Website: macys
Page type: billing-address
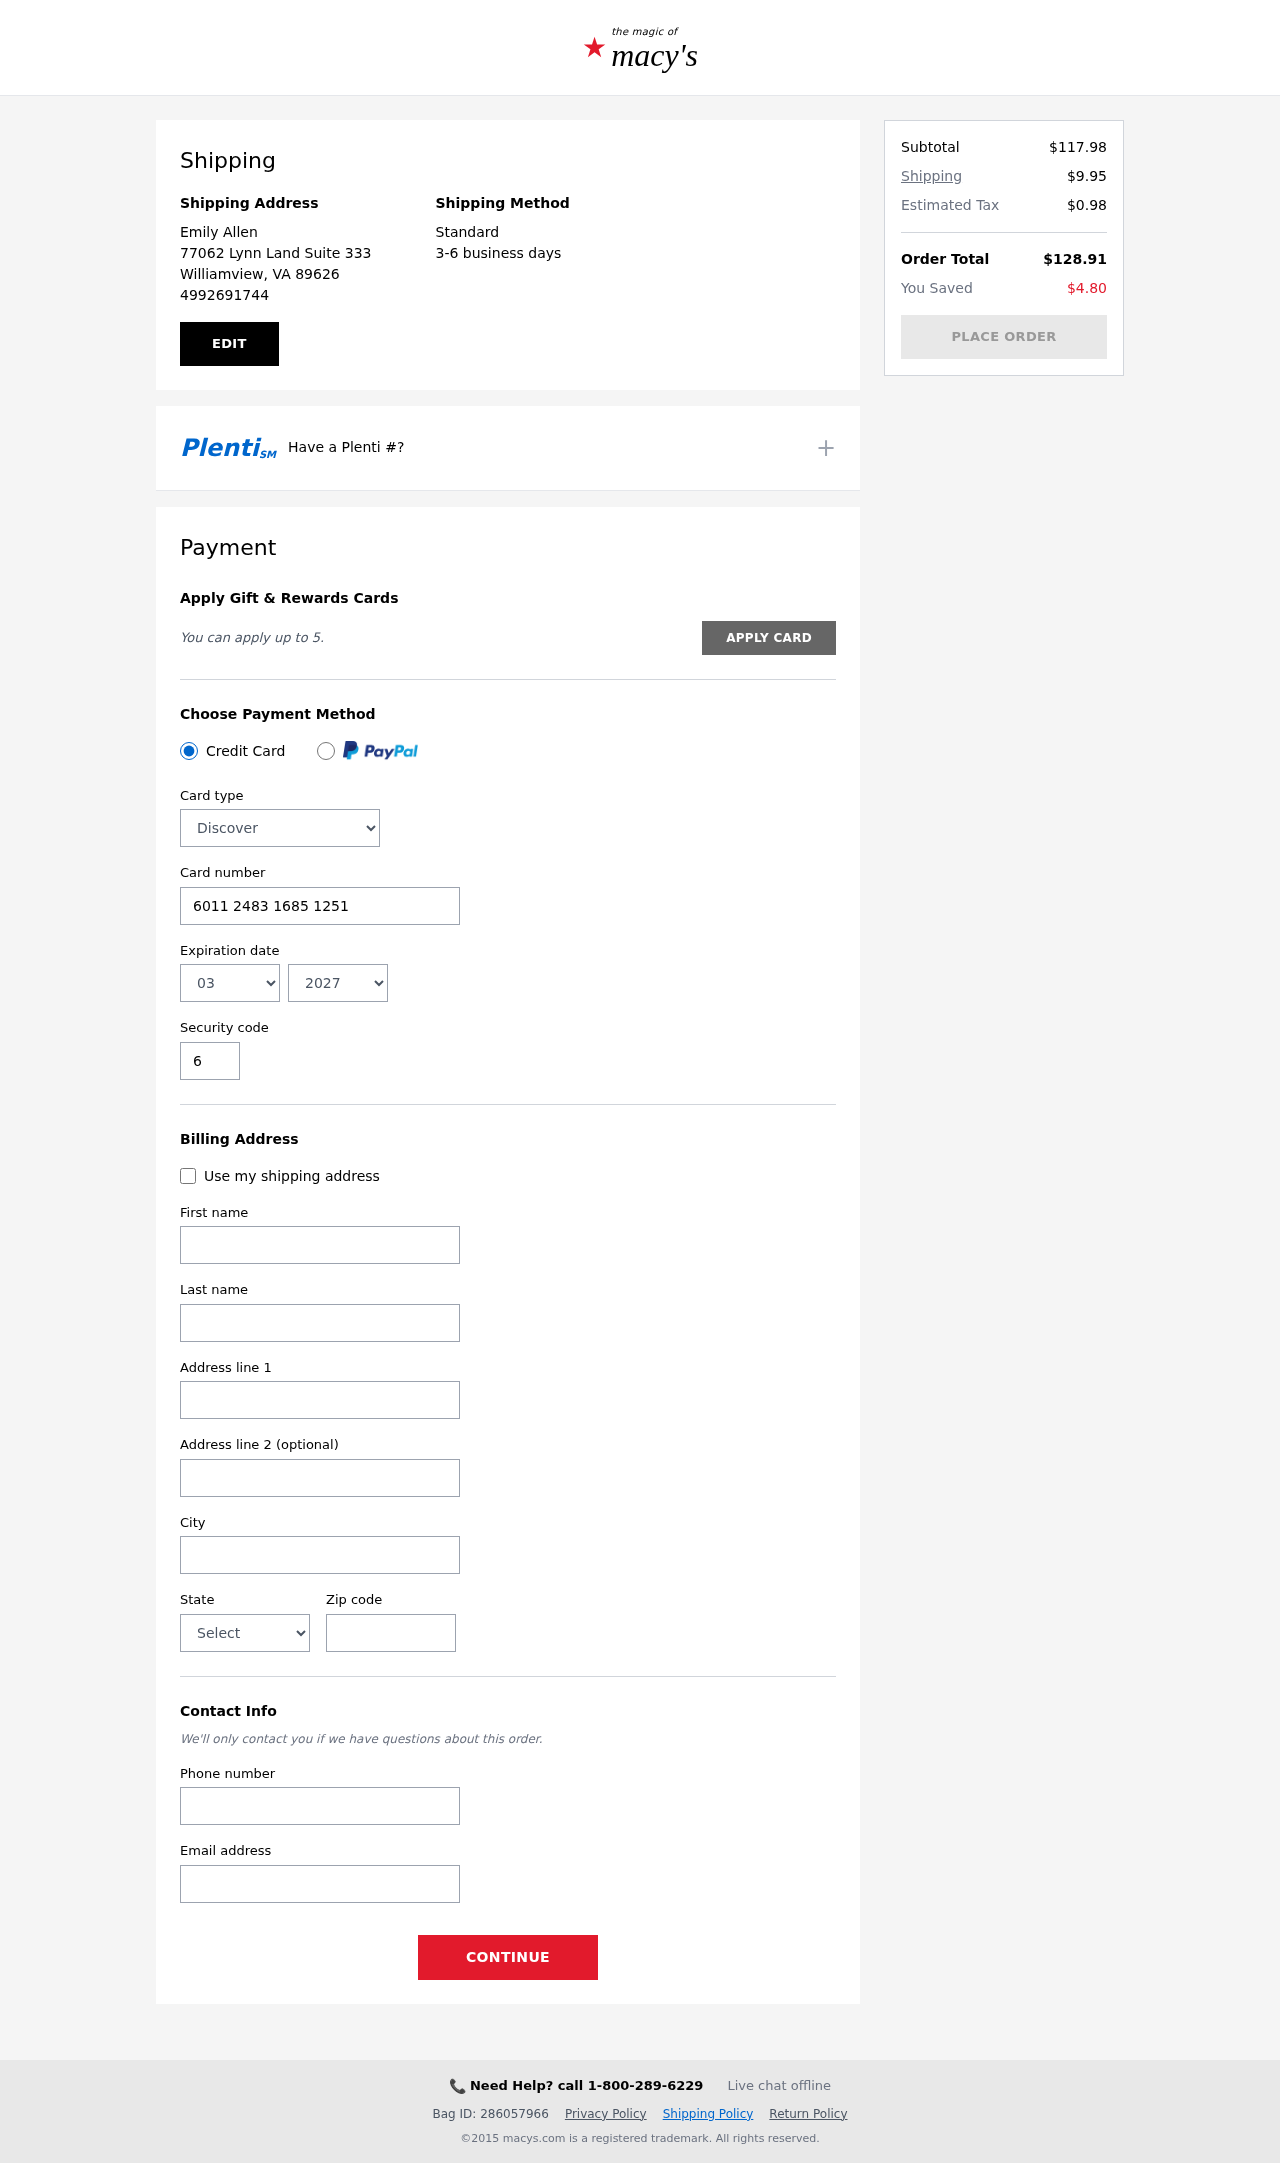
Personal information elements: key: PII_CARD_CVV
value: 668
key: PII_CARD_EXPIRY_MONTH
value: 03
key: PII_CARD_EXPIRY_YEAR
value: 27
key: PII_CARD_NUMBER
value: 6011 2483 1685 1251
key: PII_CARD_TYPE
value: Discover
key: PII_CITY
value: Williamview
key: PII_CITY_STATE_ZIP
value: Williamview, VA 89626
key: PII_EMAIL
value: emily.allen@gmail.com
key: PII_FIRSTNAME
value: Emily
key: PII_FULLNAME
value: Emily Allen
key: PII_LASTNAME
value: Allen
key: PII_PHONE
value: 4992691744
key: PII_POSTCODE
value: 89626
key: PII_STATE
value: Virginia
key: PII_STREET
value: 77062 Lynn Land Suite 333
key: PII_STREET2
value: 22967 Frye Ports Suite 112
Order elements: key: ORDER_SUBTOTAL
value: $117.98
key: ORDER_SHIPPING_COST
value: $9.95
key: ORDER_TAX
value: $0.98
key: ORDER_TOTAL
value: $128.91
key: ORDER_SAVINGS
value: $4.80